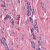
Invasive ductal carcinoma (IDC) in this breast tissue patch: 1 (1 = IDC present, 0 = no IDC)